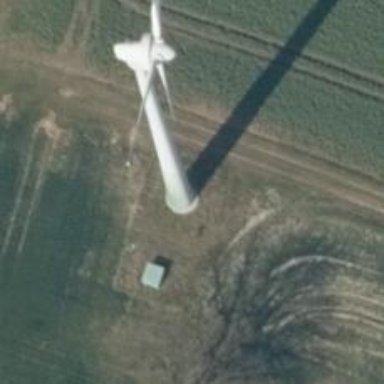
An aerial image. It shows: Wind power generator utilizing wind turbines.